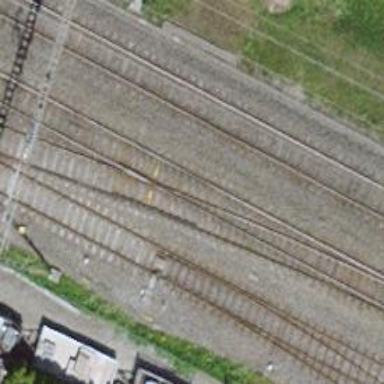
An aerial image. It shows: Railway switch.